Question: I'm trying to randomize background pic and generate some text on it.
So here is piece of my code:
'''
$background=$option.".jpg";
$opt="0,1,2,3,4,5,6,7";
$opt=explode(",",$opt);
$option=$opt[rand(0,7)];
'''
and
'''
$im = imagecreatefromjpeg ($background);
'''
Please tell me why I get this error while rand?!?
Pics are numbers 0-7.

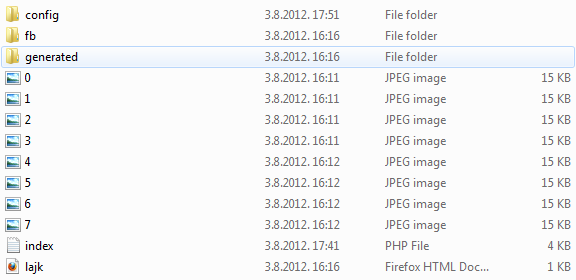
Answer: You're getting this error because you are trying to use the $option variable before you have actually set it to what you want it.
'''
$background=$option.".jpg";
$opt="0,1,2,3,4,5,6,7";
$opt=explode(",",$opt);
$option=$opt[rand(0,7)];
'''
Should be:
'''
$opt="0,1,2,3,4,5,6,7";
$opt=explode(",",$opt);
$option=$opt[rand(0,7)];
$background=$option.".jpg";
'''
Also, why bother with the string? Why not use this:
'''
$background=rand(0,7).".jpg";
'''